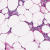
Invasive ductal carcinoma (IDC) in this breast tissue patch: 0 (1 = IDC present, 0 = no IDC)